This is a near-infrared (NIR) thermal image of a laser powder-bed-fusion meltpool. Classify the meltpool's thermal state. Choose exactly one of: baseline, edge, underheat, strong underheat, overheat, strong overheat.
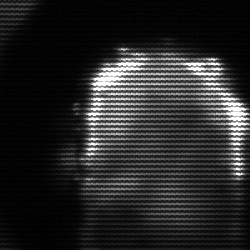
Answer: baseline